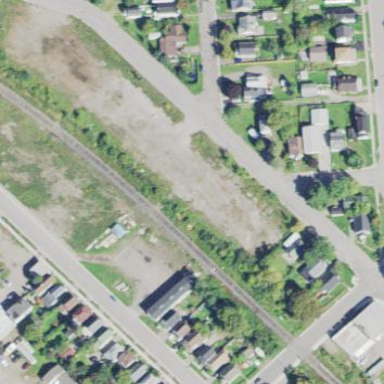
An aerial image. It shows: Brownfield area.